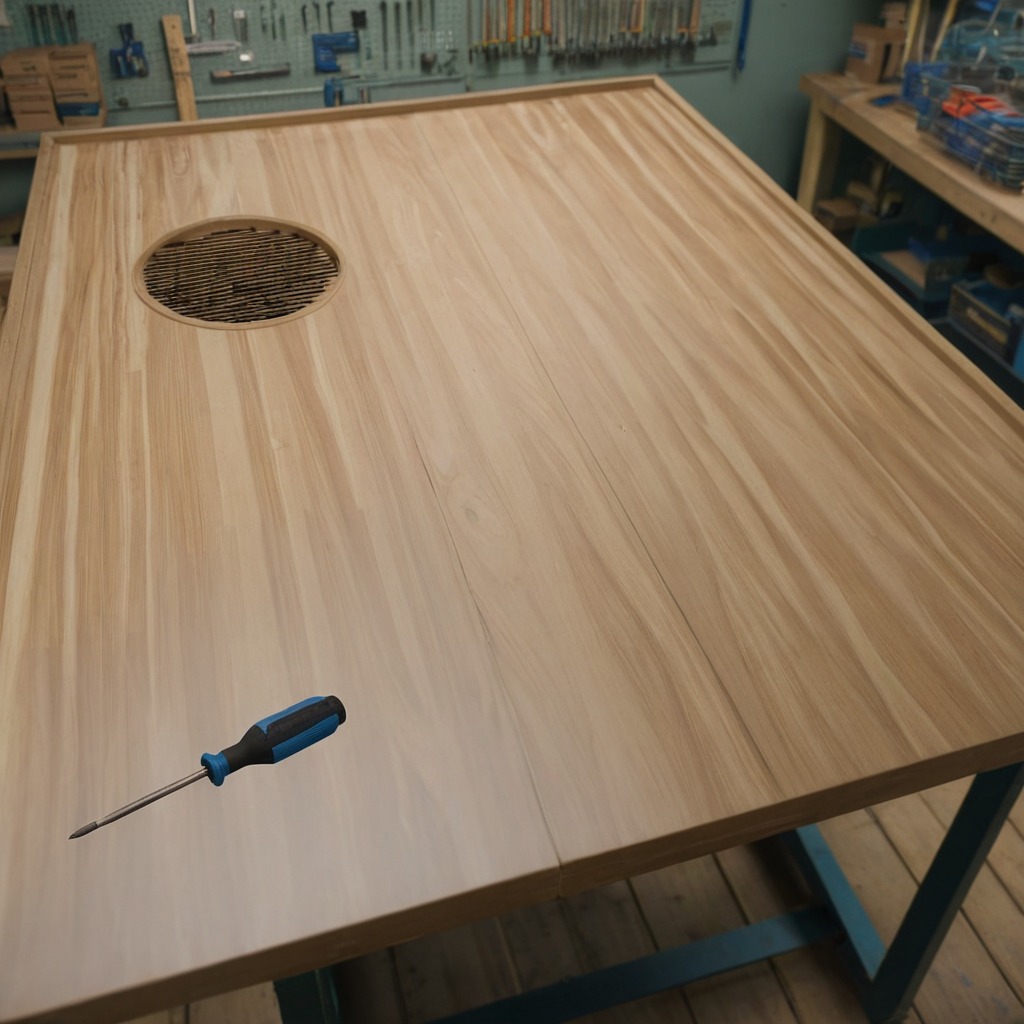
A screwdriver is lying on the workbench inside a coastal fishing gear workshop.